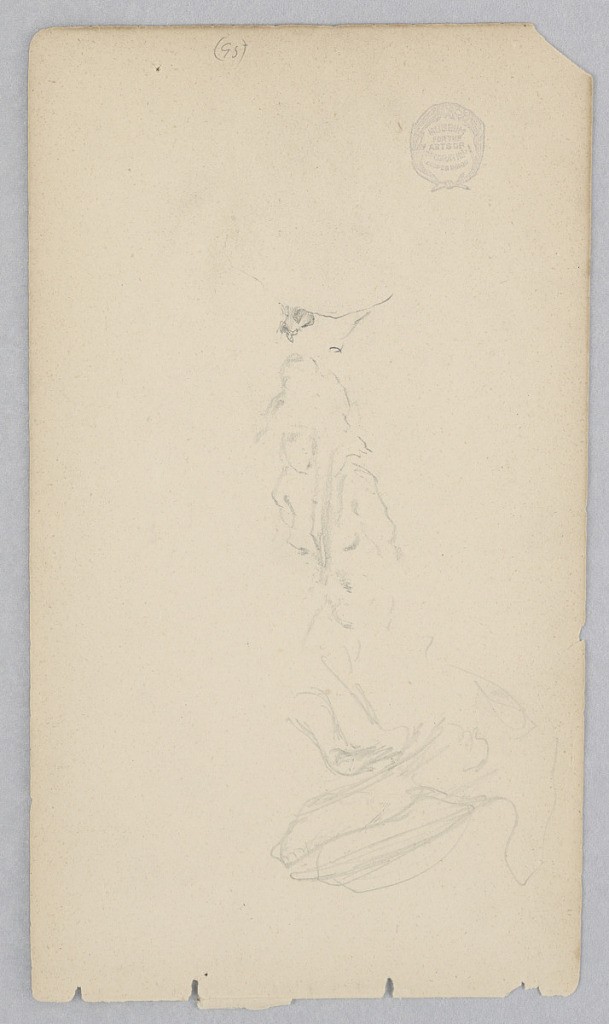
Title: Figure
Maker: Robert Frederick Blum, American, 1857–1903
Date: n.d.
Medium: Graphite on wove paper
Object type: Drawing
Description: Sketch of a figure.